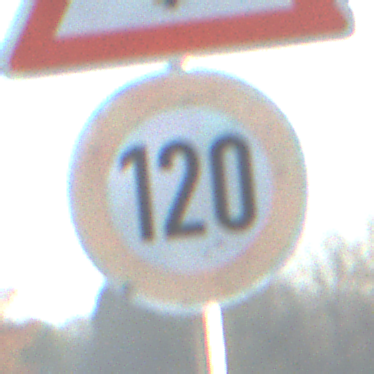
Verkehrszeichen: Geschwindigkeit120
Zusatzzeichen oben: SchneeOderEisglaette
Umgebung: Outdoor, Nature
Tageszeit: SunriseSunset
Wetter: Clear
Licht: Natural
Jahreszeit: NotSpecified
Kontrast: HighContrast